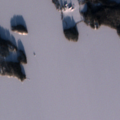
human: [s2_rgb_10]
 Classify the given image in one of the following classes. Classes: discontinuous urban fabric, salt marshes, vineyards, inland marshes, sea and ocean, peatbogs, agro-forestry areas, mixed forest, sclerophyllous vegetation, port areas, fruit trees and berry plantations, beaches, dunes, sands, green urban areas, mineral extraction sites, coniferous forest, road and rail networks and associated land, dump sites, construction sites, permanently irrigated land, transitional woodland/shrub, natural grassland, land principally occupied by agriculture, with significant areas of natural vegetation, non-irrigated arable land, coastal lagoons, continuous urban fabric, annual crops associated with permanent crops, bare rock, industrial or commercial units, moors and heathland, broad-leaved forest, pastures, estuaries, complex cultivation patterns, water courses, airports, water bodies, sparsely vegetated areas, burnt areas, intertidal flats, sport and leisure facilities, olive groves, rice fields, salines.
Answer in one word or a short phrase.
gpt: coniferous forest, mixed forest, water bodies